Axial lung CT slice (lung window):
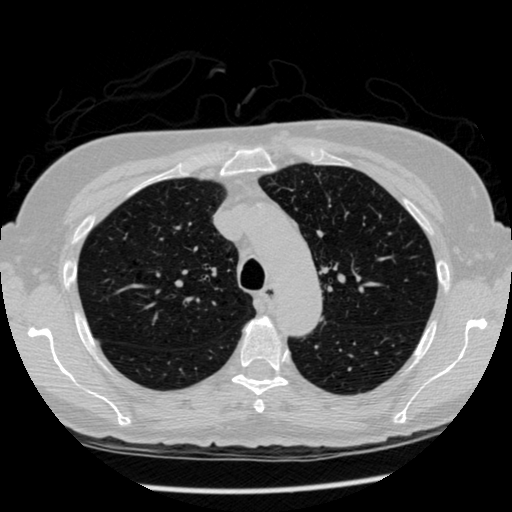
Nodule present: no